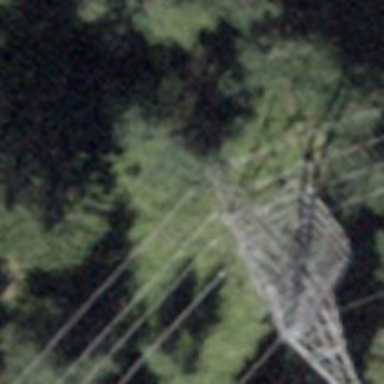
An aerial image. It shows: Towering power structure.